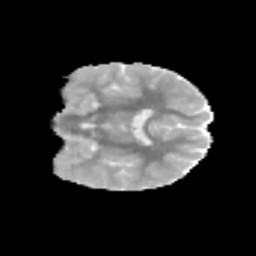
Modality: MD
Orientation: coronal
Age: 9
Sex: female
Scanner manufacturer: siemens
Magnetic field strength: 3 T
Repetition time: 3.8 s
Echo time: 0.07 s